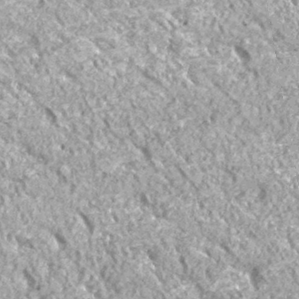
Label: frost